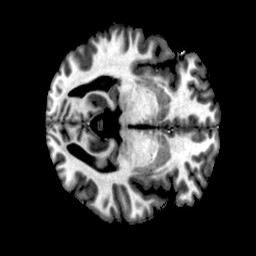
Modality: T1w
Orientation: axial
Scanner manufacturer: ge
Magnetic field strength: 3 T
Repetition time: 0.00766 s
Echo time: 0.003476 s